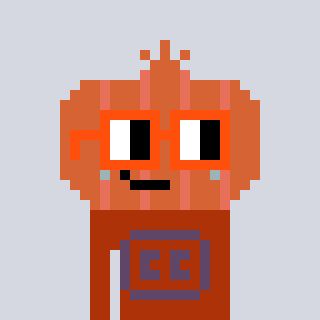
a pixel art character with square orange glasses, a onion-shaped head and a hotbrown-colored body on a cool background